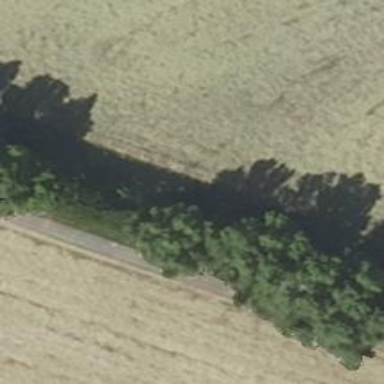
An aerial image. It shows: Row of deciduous broadleaved trees.